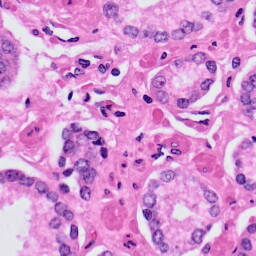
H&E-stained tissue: Prostate